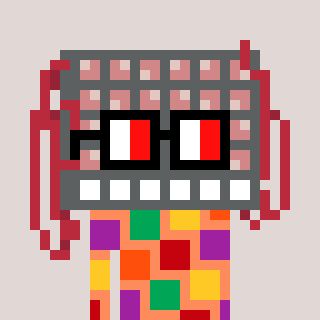
a pixel art character with square glasses with black frames and red eyes, a turing-shaped head and a peachy-colored body on a warm background